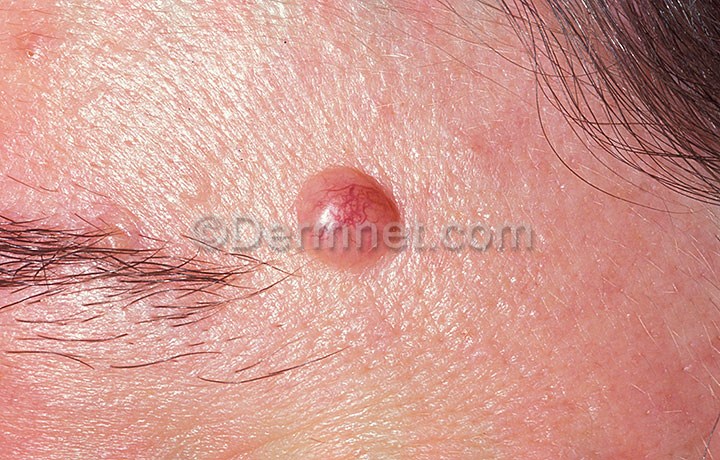
Disease: Melanoma Skin Cancer Nevi and Moles